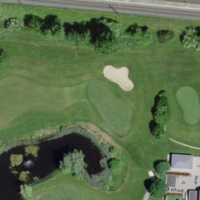
EUNIS habitat code: 53
Species observed at this site:
Galeopsis tetrahit